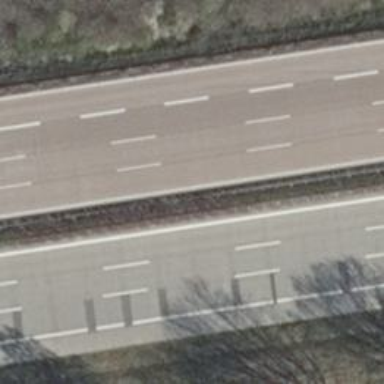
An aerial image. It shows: Motorway with concrete surface.